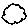
Label: cloud